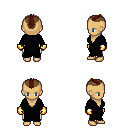
a pixel art fantasy rpg character, female body template, human, tanned skin, gray robe, white pants, brown short mohawk hairstyle, gold gloves, four views (front, back, left, right), 2x2 character sprite sheet, small pixel art, hard edges, no anti-aliasing